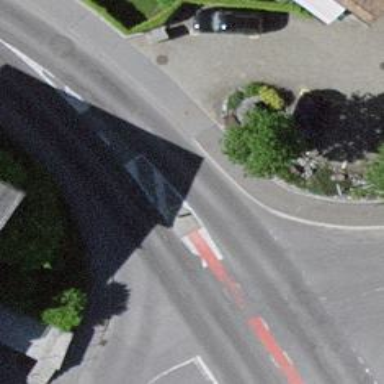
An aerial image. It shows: Traffic calming island.